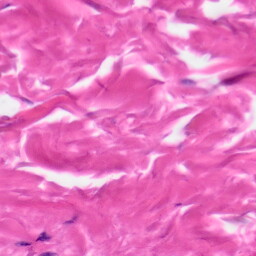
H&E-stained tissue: Skin